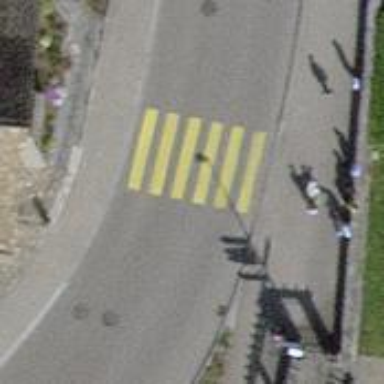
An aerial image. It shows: Zebra crossing on the road.